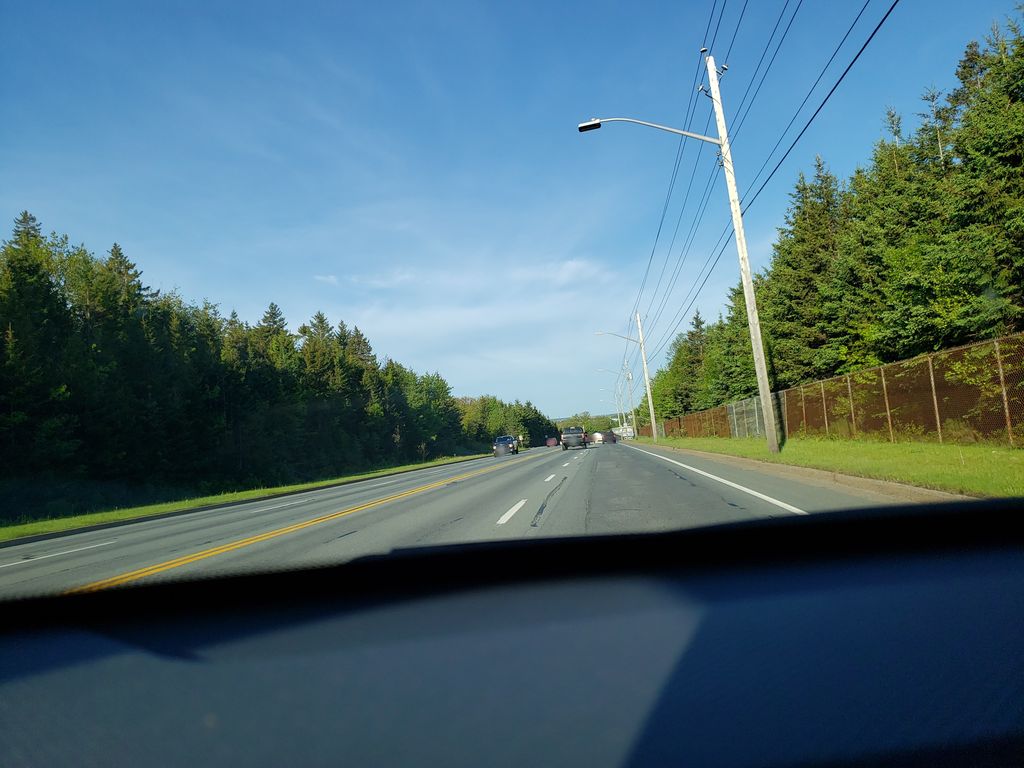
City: halifax